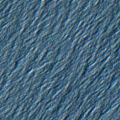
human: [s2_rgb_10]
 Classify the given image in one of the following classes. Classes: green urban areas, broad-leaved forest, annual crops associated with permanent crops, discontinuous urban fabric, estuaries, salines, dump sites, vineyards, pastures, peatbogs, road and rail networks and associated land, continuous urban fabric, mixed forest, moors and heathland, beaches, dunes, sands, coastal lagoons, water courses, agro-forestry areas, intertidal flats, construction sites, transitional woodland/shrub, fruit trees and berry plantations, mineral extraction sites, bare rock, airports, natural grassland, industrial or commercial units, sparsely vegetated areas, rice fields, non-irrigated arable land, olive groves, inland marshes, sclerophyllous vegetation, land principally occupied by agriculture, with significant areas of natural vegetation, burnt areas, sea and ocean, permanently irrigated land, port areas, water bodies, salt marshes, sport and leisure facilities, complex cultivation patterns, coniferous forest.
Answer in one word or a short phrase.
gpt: sea and ocean